Question: I want to shown a context menu where the menu items are images that are laid out in a grid. However, when I set 'LayoutStyle' to 'ToolStripLayoutStyle.Table' in the ToolStripDropDown of a menu, it will only give a grid layout of the menu items if a new ToolStripDropDown object is created.
My problem is that I can create and assign a new ToolStripDropDown for a sub-menu, but not for ContextMenuStrip, because it is the ToolStripDropDown.
The following code demonstrates the problem. It will display a context menu that contains colours swatch images and also has two sub-menus with the same images. All three menus have the 'LayoutStyle' property set to 'ToolStripLayoutStyle.Table', but only one will actually show as a grid.
'''
private void FillDropDown(ToolStripDropDown drop_down)
{
// Set the drop down to a 2 column table layout
drop_down.LayoutStyle = ToolStripLayoutStyle.Table;
TableLayoutSettings table_layout_settings = (TableLayoutSettings)drop_down.LayoutSettings;
table_layout_settings.ColumnCount = 2;
// Fill the menu with some colour swatches
Color[] colours = { Color.Red, Color.Orange, Color.Yellow, Color.Green, Color.Blue, Color.Purple };
foreach (Color colour in colours) {
ToolStripMenuItem item = new ToolStripMenuItem();
Bitmap swatch = new Bitmap(64, 64);
using (Graphics g = Graphics.FromImage(swatch))
using (SolidBrush b = new SolidBrush(colour)) {
g.FillRectangle(b, 0, 0, 64, 64);
}
item.Image = swatch;
item.DisplayStyle = ToolStripItemDisplayStyle.Image;
item.Margin = new Padding(2, 2, 2, 2);
drop_down.Items.Add(item);
}
}
private void ShowColorMenu(Point screen_location)
{
ContextMenuStrip context_menu = new ContextMenuStrip();
// The root context menu will not layout as a grid
FillDropDown(context_menu);
// This sub-menu will not layout as a grid
ToolStripMenuItem sub_menu = new ToolStripMenuItem("Sub-menu");
FillDropDown(sub_menu.DropDown);
context_menu.Items.Add(sub_menu);
// A sub-menu will layout as a grid if we create a new ToolStripDropDown for it
ToolStripMenuItem grid_sub_menu = new ToolStripMenuItem("Grid Sub-menu");
ToolStripDropDown new_drop_down = new ToolStripDropDown();
FillDropDown(new_drop_down);
grid_sub_menu.DropDown = new_drop_down;
context_menu.Items.Add(grid_sub_menu);
context_menu.Show(screen_location);
}
'''
On my machine the result appears as follows:

I would like to have a grid of images in the root of the context menu. It would also be nice to understand why it is behaving like this. I have looked through the .NET reference source, but that didn't help on this occasion.
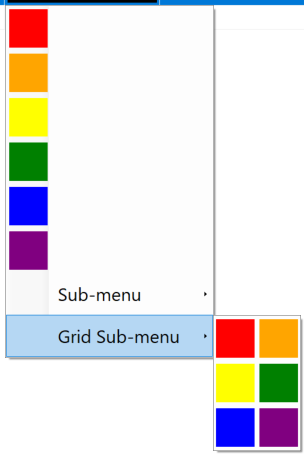
Answer: The <URL>.
But you can directly use and show a ToolStripDropDown the same way as a ContextMenuStrip. The ToolStripDropDown's <URL> is fully supported.
---
In the example, a ToolStripDropDown object, containing ToolStripMenuItems arranged in a Table layout, is used as a ContextMenuStrip to select a colored Image to be applied to a PictureBox Control, while the Color name is shown in a Label control.
<URL>
The dropdown menu is created when the Form is initialized, it's shown clicking the Mouse right Button inside the Form's ClientArea and disposed of when the Form closes:
'ToolStripDropDown.ItemClicked'
'contextColorMenu.Dispose();'
'''
using System.Drawing;
using System.Windows.Forms;
public partial class SomeForm : Form
{
private ToolStripDropDown contextColorMenu = null;
public SomeForm()
{
InitializeComponent();
contextColorMenu = new ToolStripDropDown();
contextColorMenu.ItemClicked += (o, a) => {
// Assign the selected Bitmap to a PitureBox.Image
picColor.Image = a.ClickedItem.Image;
// Show the Color description in a Label
lblColor.Text = ((Color)a.ClickedItem.Tag).ToString();
};
FillDropDown(contextColorMenu);
}
private void ShowColorMenu(Point location) => contextColorMenu.Show(location);
private void FillDropDown(ToolStripDropDown dropDown)
{
dropDown.LayoutStyle = ToolStripLayoutStyle.Table;
(dropDown.LayoutSettings as TableLayoutSettings).ColumnCount = 2;
(dropDown.LayoutSettings as TableLayoutSettings).GrowStyle = TableLayoutPanelGrowStyle.AddRows;
Color[] colors = { Color.Red, Color.Orange, Color.Yellow, Color.Green, Color.Blue, Color.Purple };
foreach (Color color in colors) {
var swatch = new Bitmap(64, 64);
using (var g = Graphics.FromImage(swatch)) {
g.Clear(color);
}
var item = new ToolStripMenuItem() {
DisplayStyle = ToolStripItemDisplayStyle.Image,
Image = swatch,
Tag = color,
Margin = new Padding(2),
Padding = new Padding(2, 1, 2, 1) // Fine tune the Items' Cell border
};
dropDown.Items.Add(item);
}
}
protected override void OnMouseDown(MouseEventArgs e)
{
base.OnMouseDown(e);
if (e.Button == MouseButtons.Right) {
ShowColorMenu(MousePosition);
}
}
protected override void OnFormClosed(FormClosedEventArgs e)
{
base.OnFormClosed(e);
contextColorMenu?.Dispose();
}
}
'''